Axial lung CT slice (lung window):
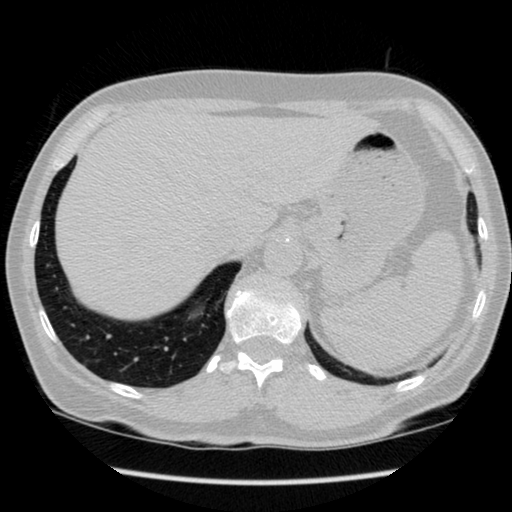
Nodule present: no